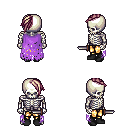
a pixel art fantasy rpg character, male body template, skeleton, maroon tattered cape, gold greaves, white blonde long mohawk hairstyle, black shoes, dagger, four views (front, back, left, right), 2x2 character sprite sheet, small pixel art, hard edges, no anti-aliasing